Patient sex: M
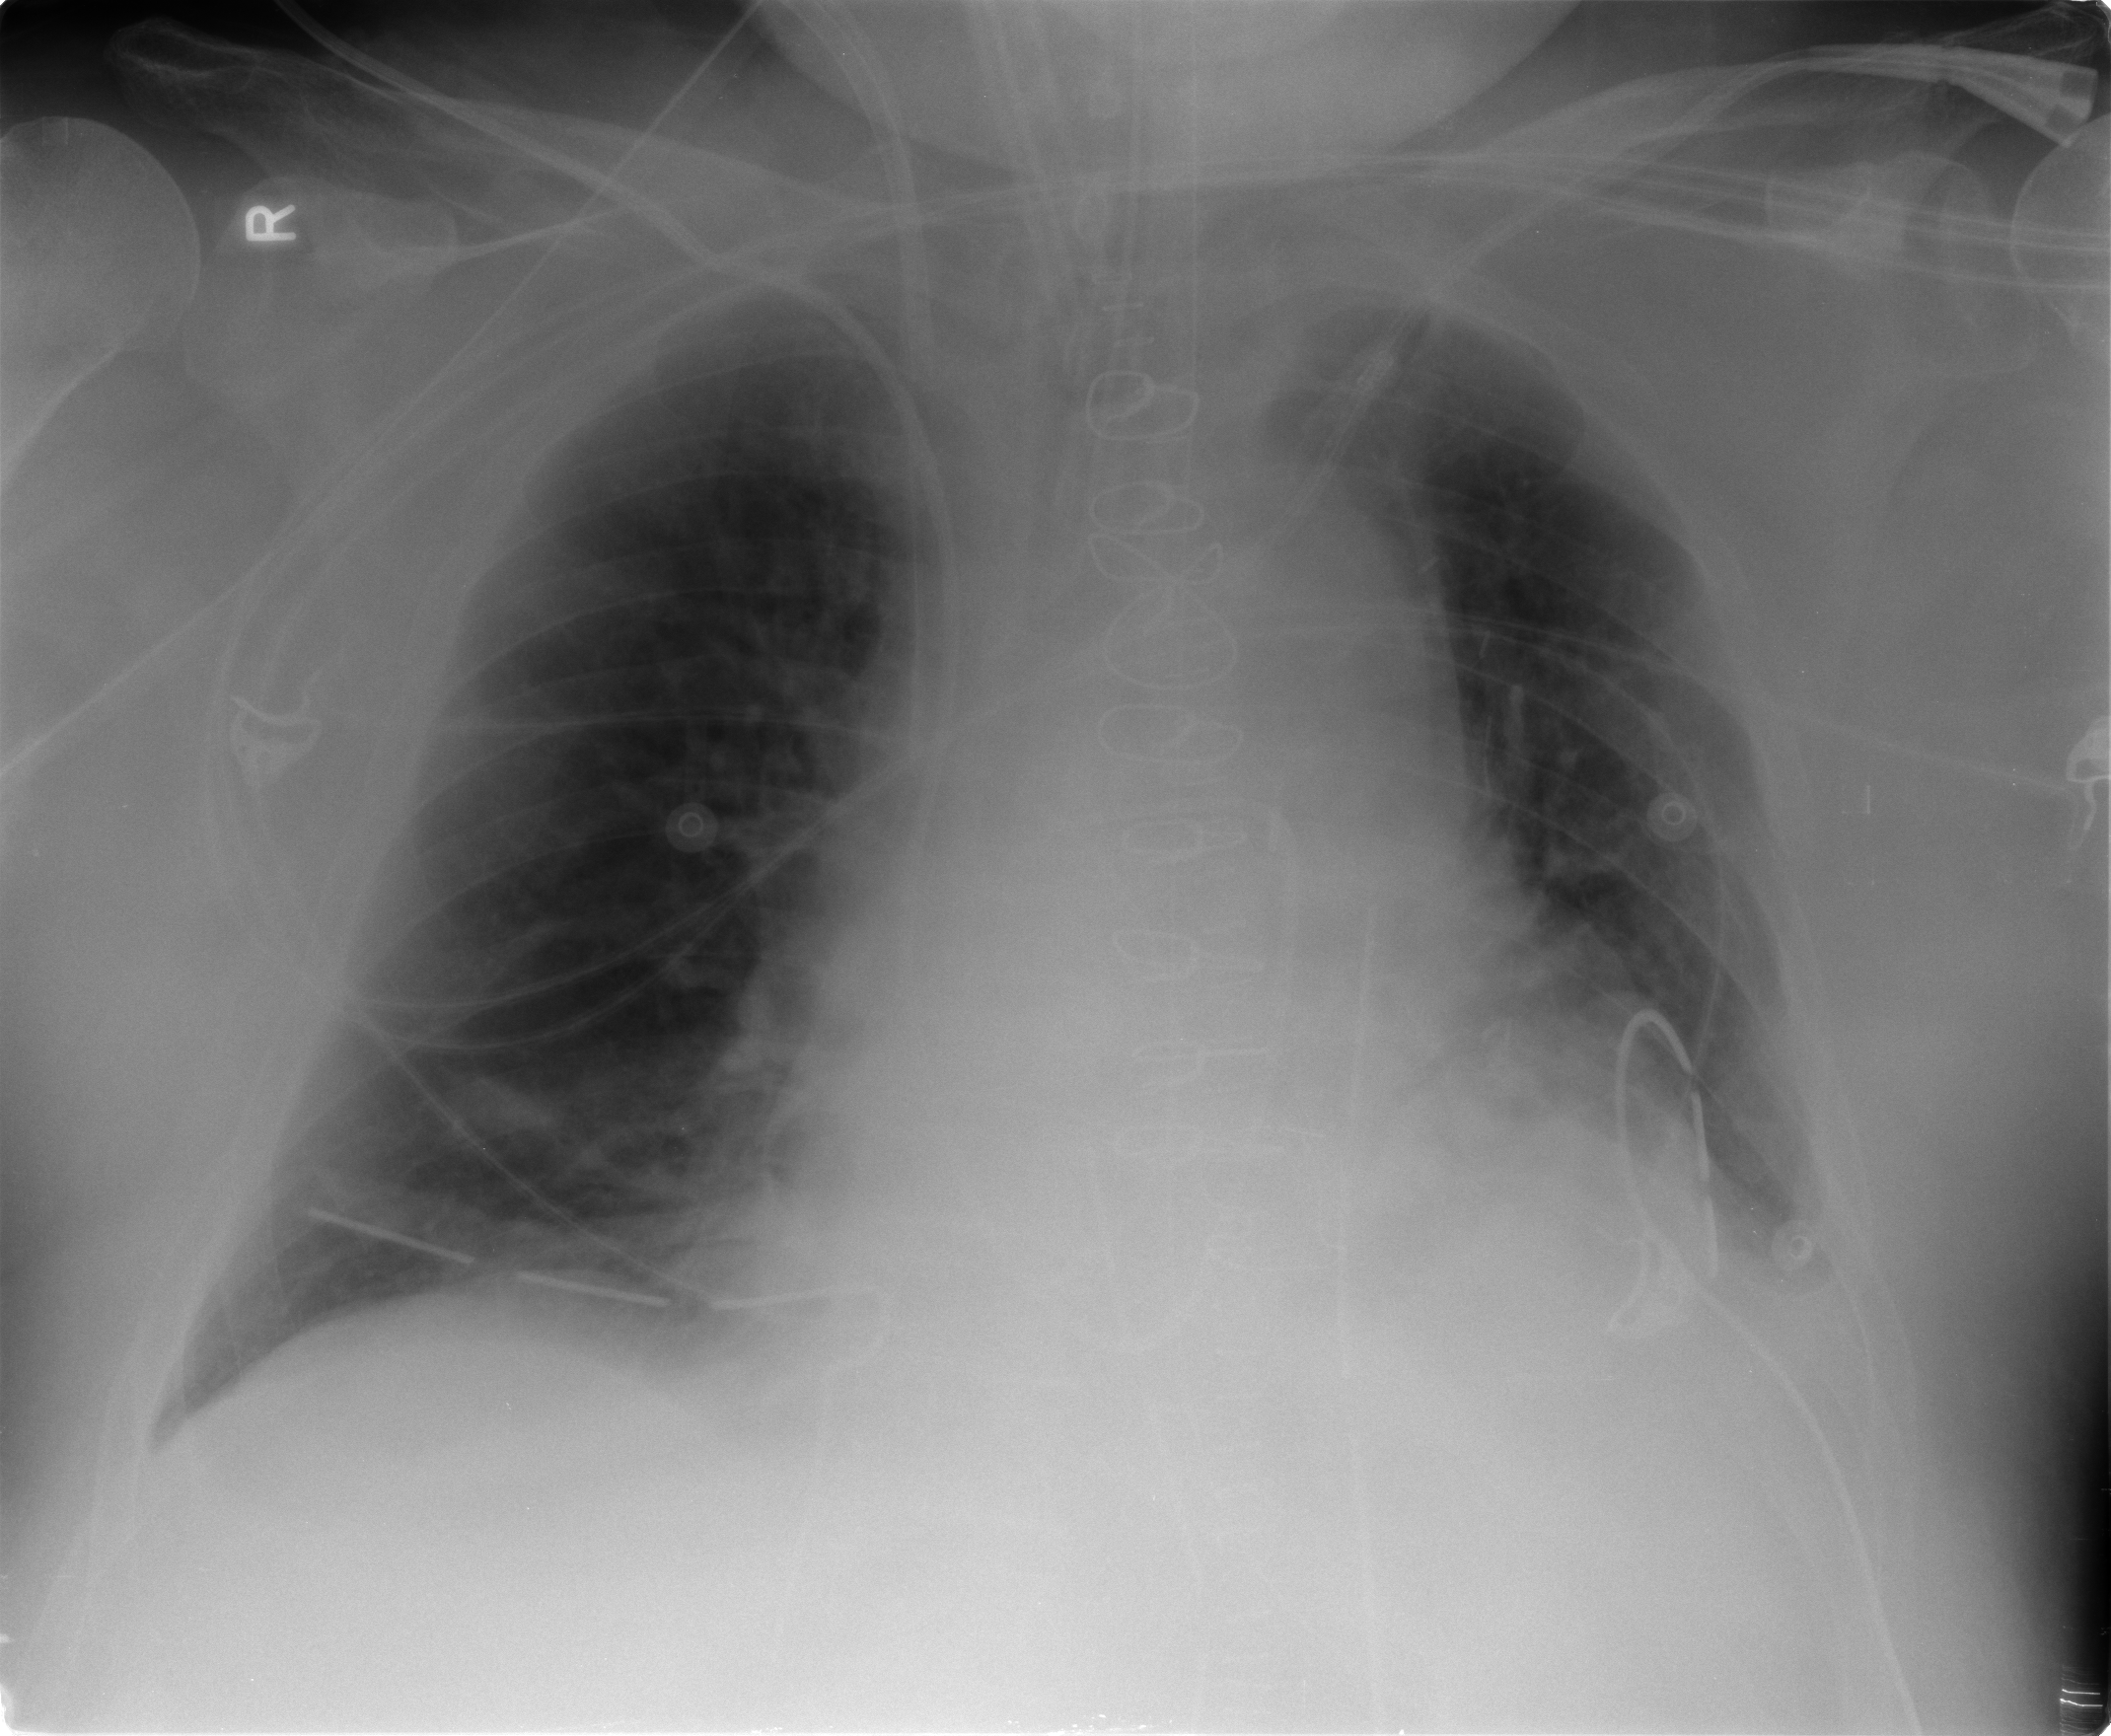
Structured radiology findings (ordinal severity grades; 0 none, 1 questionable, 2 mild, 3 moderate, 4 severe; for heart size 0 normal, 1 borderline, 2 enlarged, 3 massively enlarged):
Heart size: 2
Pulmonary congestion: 1
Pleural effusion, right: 0
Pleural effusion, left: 2
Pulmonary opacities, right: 0
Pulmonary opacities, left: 2
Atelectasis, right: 0
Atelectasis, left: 2